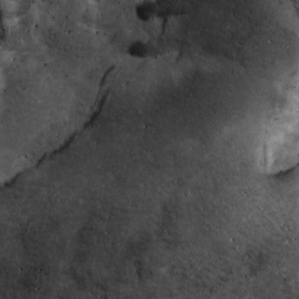
Label: non_frost